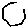
Label: hexagon